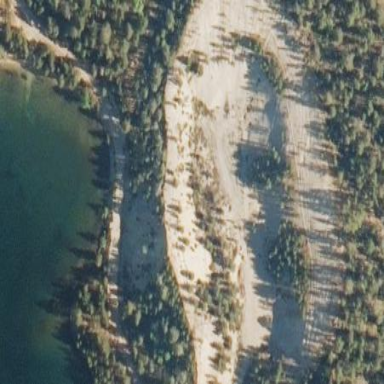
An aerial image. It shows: Quarry for sand extraction.